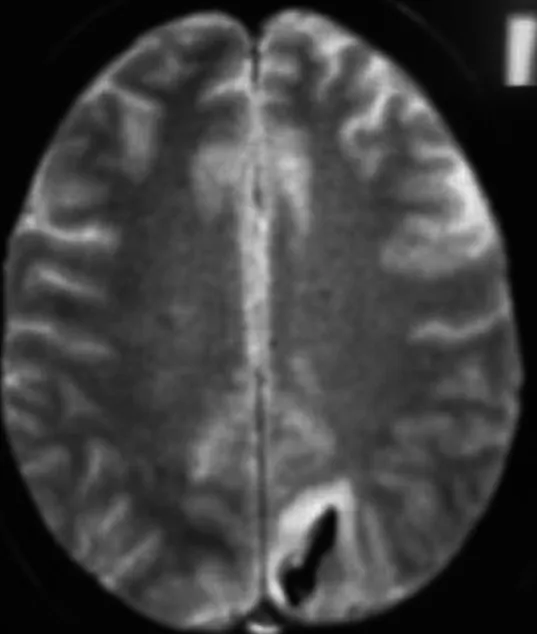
Brain MRI GRE: left subcortical parieto-occipital hemorragic foci.
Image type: radiology (mri)